Question: This post updates my question in <URL>
Given the "simple" function in x:
'''
f = (x + 3/10)^(1/2) - (9*(x + 3/10)^5)/5 - (x + 3/10)^6 + (x - 1)/(2*(x + 3/10)^(1/2));
'''
Find the zeros by the call
'''
solve(f,x)
'''
This yields 3 zeros:
'''
ans =
0.42846617518653978966562924618638
0.15249587894102346284238111155954
0.12068186494007759990714181154349
'''
A simple look at the plot shows that the third root is nonsense:

I have a serious problem because I need to retrieve the smallest zero from the above vector. Calling min(ans) returns a wrong zero. What can I do to workaround?
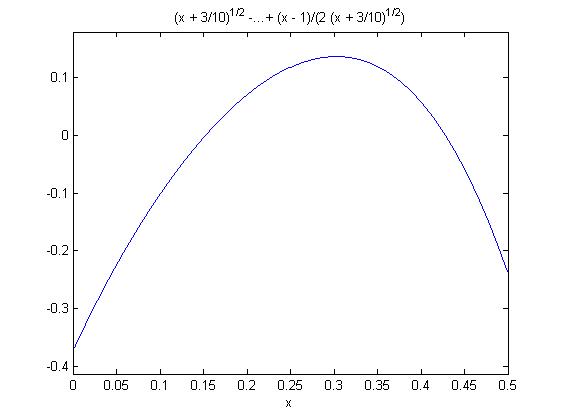
Answer: This is a non-polynomial equation, and it will probably <URL>. So there might be numerical errors, or the numeric algorithm might get stuck and report false solutions, I'm not sure...
What you can do is substitute the solutions back into the equation, and reject ones that are above some specified threshold:
'''
% define function
syms x real
syms f(x)
xx = x+3/10;
f(x) = sqrt(xx) - 9/5*xx^5 - xx^6 + (x - 1)/(2*sqrt(xx));
pretty(f)
% find roots
sol = solve(f==0, x, 'Real',true)
% filter bad solutions
err = subs(f, x, sol)
sol = sol(abs(err) < 1e-9); % this test removes the 2nd solution
% plot
h = ezplot(f, [0.1 0.5]);
line(xlim(), [0 0], 'Color','r', 'LineStyle',':')
xlabel('x'), ylabel('f(x)')
% programmatically insert data tooltips
xd = get(h, 'XData'); yd = get(h ,'YData');
[~,idx] = min(abs(bsxfun(@minus, xd, double(sol))), [], 2);
dcm = datacursormode(gcf);
pos = [xd(idx) ; yd(idx)].';
for i=1:numel(idx)
dtip = createDatatip(dcm, h);
set(get(dtip,'DataCursor'), 'DataIndex',idx(i), 'TargetPoint',pos(i,:))
set(dtip, 'Position',pos(i,:))
end
'''
We are left only with the two desired solutions (one is rejected by our test):
'''
/ 3
9 | x + -- |
/ 3 \ \ 10 / / 3 x - 1
sqrt| x + -- | - ------------- - | x + -- | + ----------------
\ 10 / 5 \ 10 / / 3 2 sqrt| x + -- |
\ 10 /
sol =
0.42846617518653978966562924618638
0.12068186494007759990714181154349 % <== this one is dropped
0.15249587894102346284238111155954
err(x) =
-9.1835496157991211560057541970488e-41
-0.058517436737550288309001512815475 % <==
1.8367099231598242312011508394098e-40
'''

---
I also tried using MATLAB's numeric solvers, which were able to find the two solutions given reasonable starting points:
- <URL>
(See this <URL>
'''
fcn = matlabFunction(f); % convert symbolic f to a regular function handle
opts = optimset('Display','off', 'TolFun',1e-9, 'TolX',1e-6);
% FZERO
sol2(1) = fzero(fcn, 0.1, opts);
sol2(2) = fzero(fcn, 0.5, opts);
disp(sol2) % [0.1525, 0.4285]
% FSOLVE
sol3(1) = fsolve(fcn, 0.0, opts);
sol3(2) = fsolve(fcn, 1.0, opts);
disp(sol3) % [0.1525, 0.4285]
'''
---
For comparison, I tried solving the equation directly into MuPAD, as well as in Mathematica.
## Mathematica 9.0

## MuPAD (R2014a)

Of course we can always <URL>:
'''
% f is the same symbolic function we've built above
>> sol = evalin(symengine, ['numeric::solve(' char(f) ' = 0, x, AllRealRoots)'])
sol =
[ 0.15249587894102346284238111155954, 0.42846617518653978966562924618638]
'''
The above call is equivalent to searching the entire range 'x = -infinity .. infinity' (which can be slow!). We should assist <URL> by providing a specific search ranges when possible:
'''
>> sol = feval(symengine, 'numeric::solve', f==0, 'x = 0 .. 1', 'AllRealRoots')
sol =
[ 0.15249587894102346284238111155954, 0.42846617518653978966562924618638]
'''